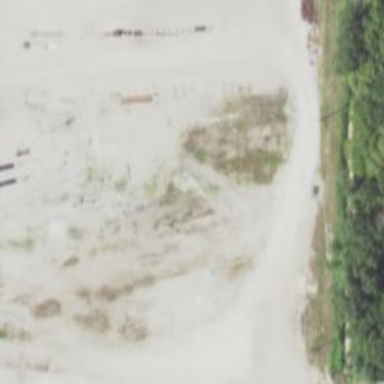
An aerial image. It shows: Abandoned railway yard is depicted.